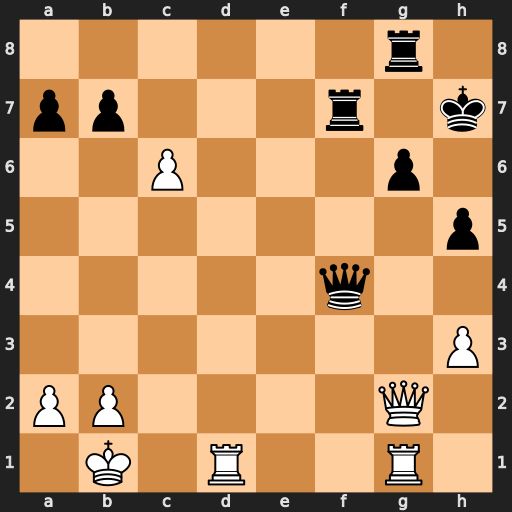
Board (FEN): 6r1/pp3r1k/2P3p1/7p/5q2/7P/PP4Q1/1K1R2R1
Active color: w
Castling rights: -
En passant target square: -
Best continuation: Rgf1 Qxf1 Rxf1 Rxf1+ Qxf1